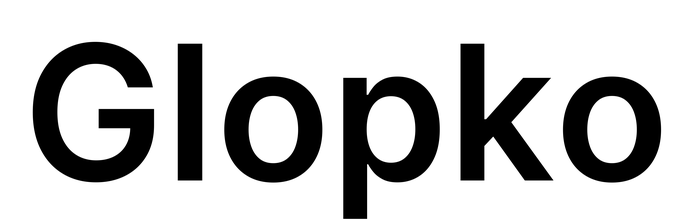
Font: Inter_SemiBold